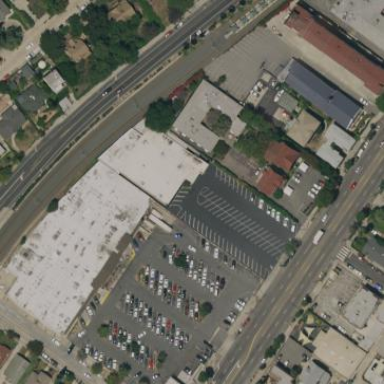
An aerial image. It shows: Parking area with surface.